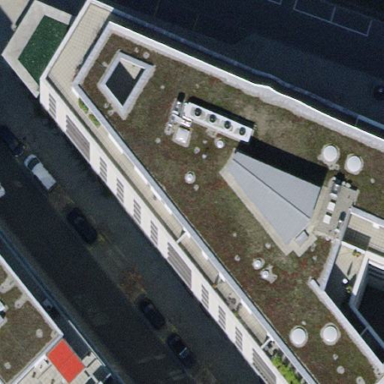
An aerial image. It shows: Flat-roofed apartment building.